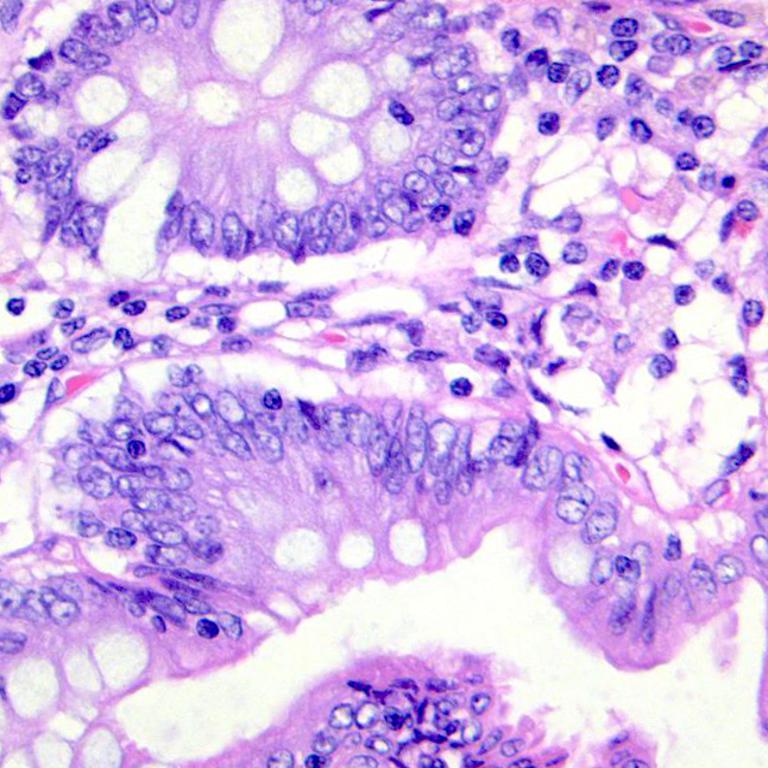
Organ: colon
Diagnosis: benign